Question: I get really strange behavior when I use more than one RichEdit control:

'''
LoadLibrary("Msftedit.dll");
RichEdit = CreateWindow("RICHEDIT50W", "", ES_READONLY | ES_MULTILINE | WS_HSCROLL | WS_VSCROLL | WS_VISIBLE | WS_CHILD | WS_BORDER | WS_TABSTOP, 5, 370, 600, 300, hwnd, NULL, NULL, NULL);
RichEdit2 = CreateWindow("RICHEDIT50W", "", /*0x550081C4*/ 0x50810804, 610, 65, 600, 300, hwnd, NULL, NULL, NULL);
'''
The first EditControl works as it should, however the second one has some strange border around it.
First I tried to use the same styles as for the first richedit, then I found out the style using Spy++.
Even if I have the same styles, I get different results, probably the same as if I used WS_EX_CLIENTEDGE extended style for the second richedit.
I even tried to free the library and load it again, but with the same result.
Thank You all in advance!
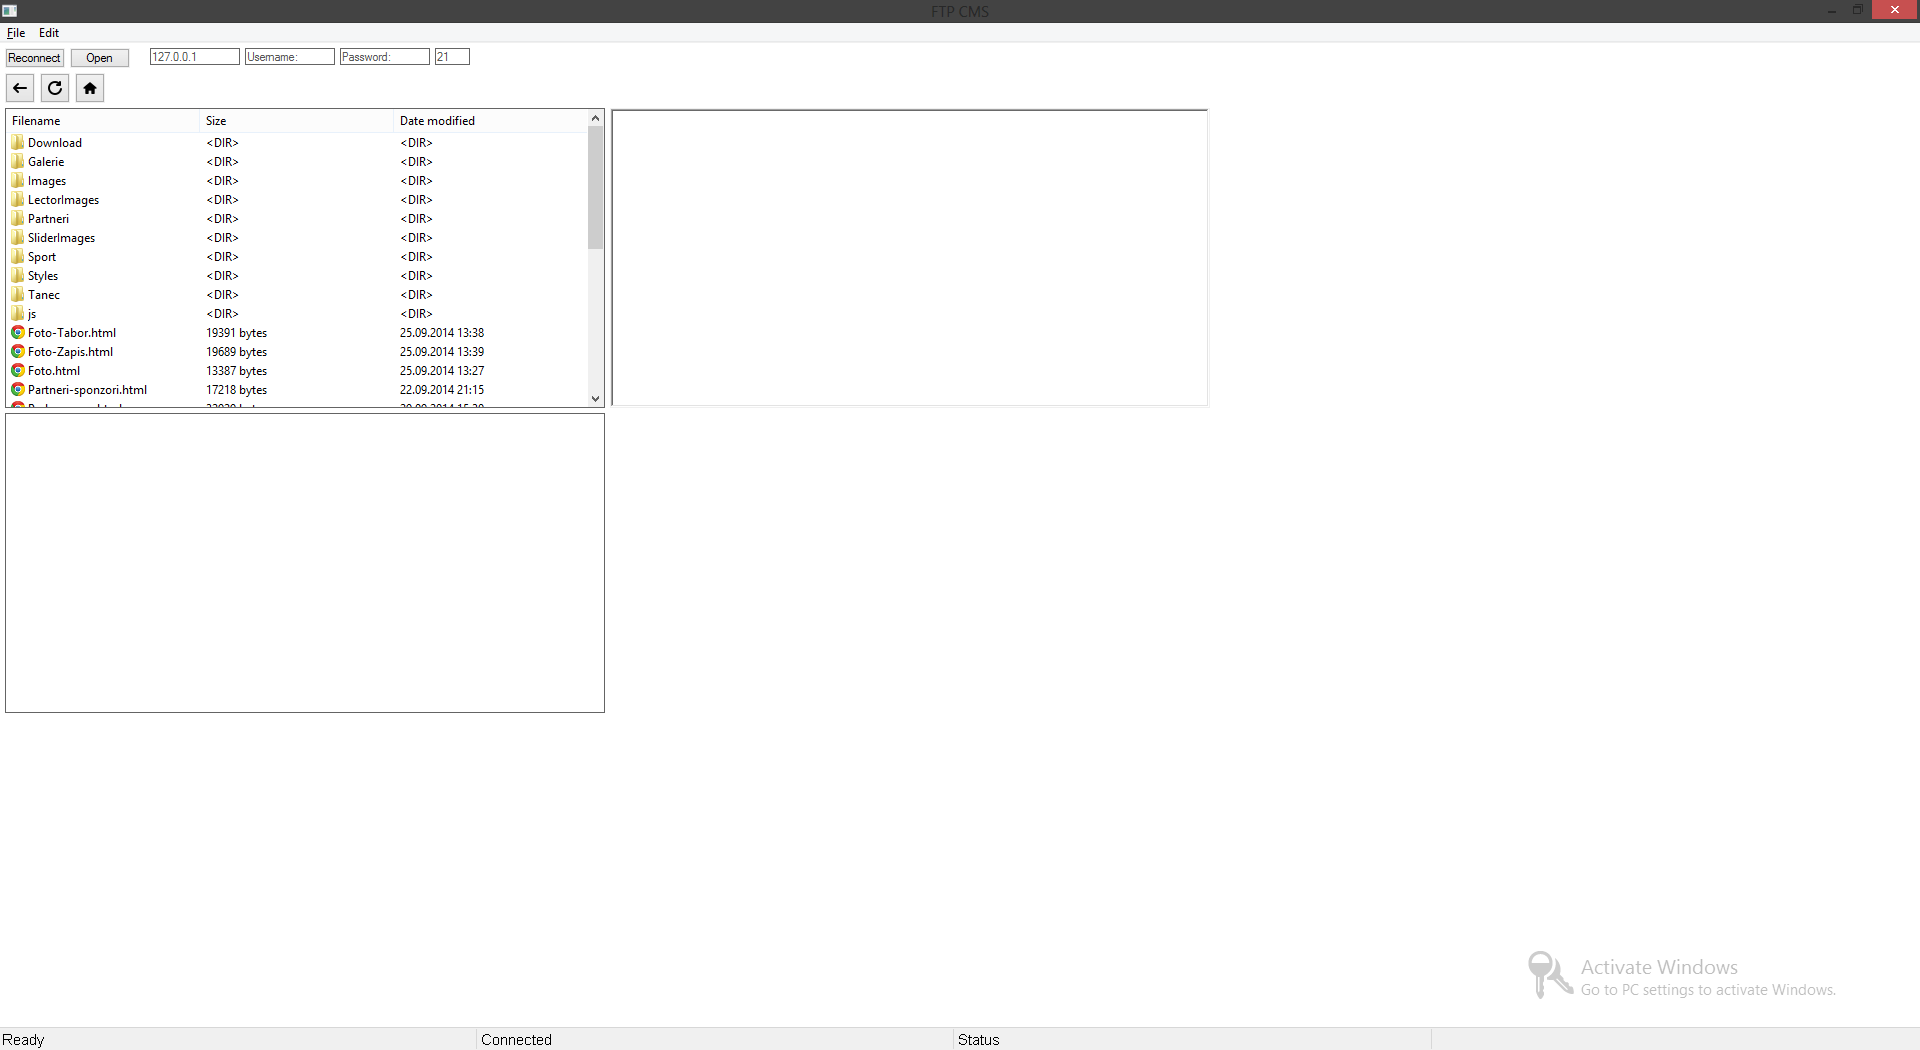
Answer: So I figured it out. I have no Idea why, but the second RichEdit is somehow getting the WS_EX_CLIENTEDGE style after is created, so I simply remove the style like so:
'''
LONG lExStyle = GetWindowLong(RichEdit2, GWL_EXSTYLE);
lExStyle &= ~WS_EX_CLIENTEDGE;
SetWindowLong(RichEdit2, GWL_EXSTYLE, lExStyle);
'''
Now the RichEdit looks the same as the first one. But I have really no idea, where the style comes from.